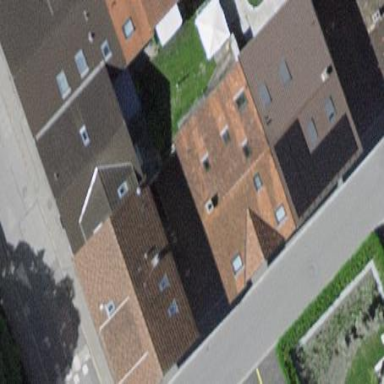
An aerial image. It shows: Building that houses restaurant.